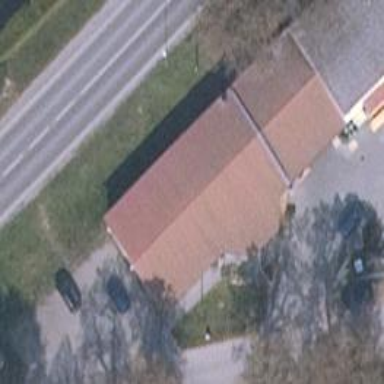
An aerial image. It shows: Post office.